Question: I have an app that sends a user input to a website's search URL, like so:

To do this, I was wondering:
1. How do I store the last webpage visited on each site to cache?
2. How should I add the website names to the spinner?
3. How would I write the code for a spinner item's click event?
Essentially, the process of the app is:
1. Enter search query
2. Select site from spinner to load query into
3. If the same site is selected again, the page should not reload
e.g. User searches "phone" and selects Website 1. Website 1 is now loaded. Website 2 is selected and loaded. Website 1 is reselected, but does not reload.
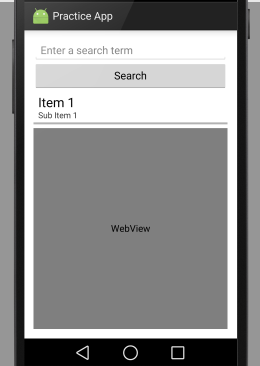
Answer: Here's what you need to know to get started with WebView : <URL>
There's all you need (according to your description) :
- - -
For the Spinner you can check <URL>.